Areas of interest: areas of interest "Asian Games New New Home"
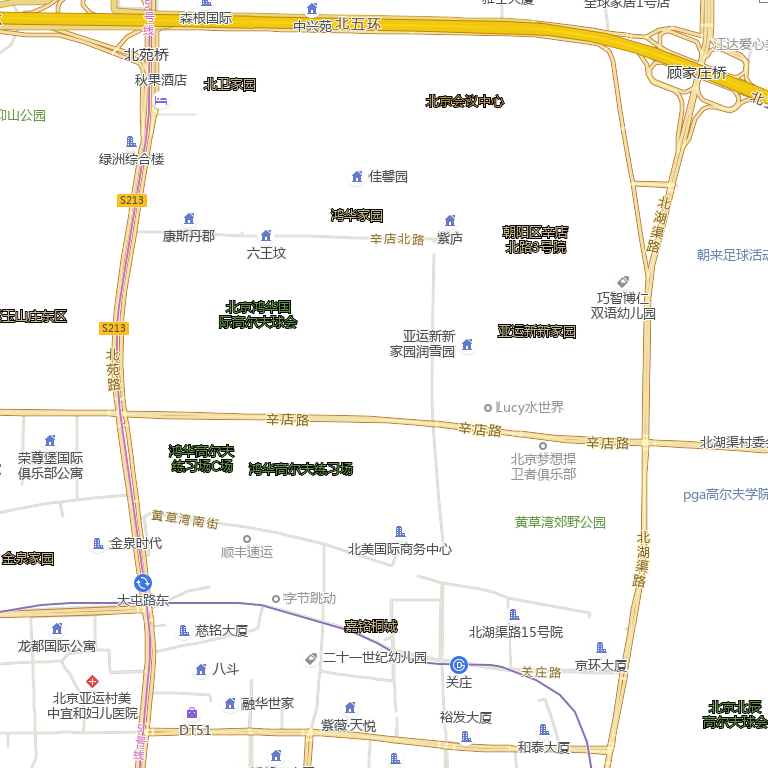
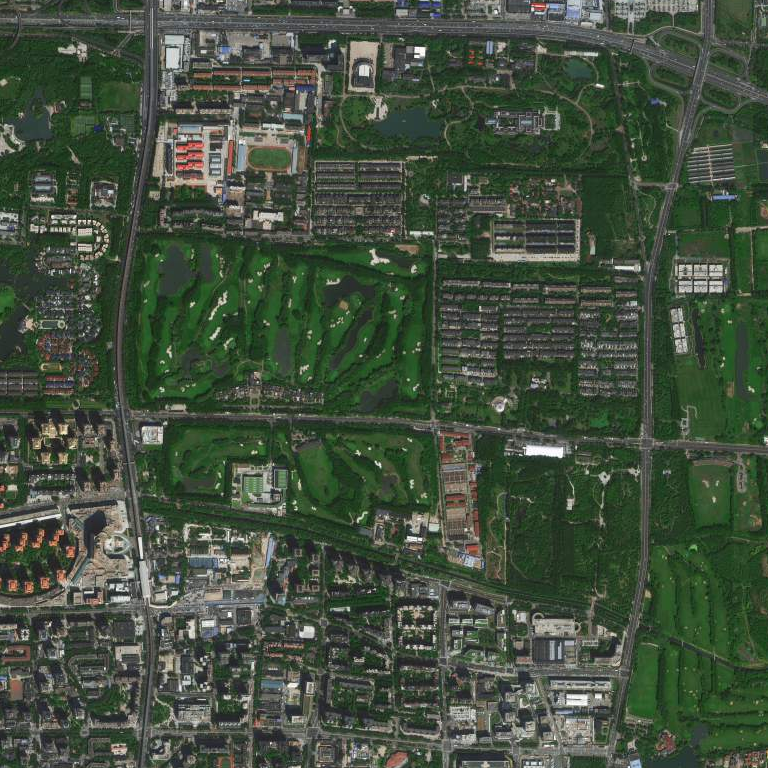